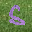
Label: 5